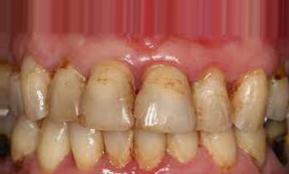
Condition: Tooth Discoloration